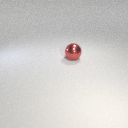
large red metal sphere